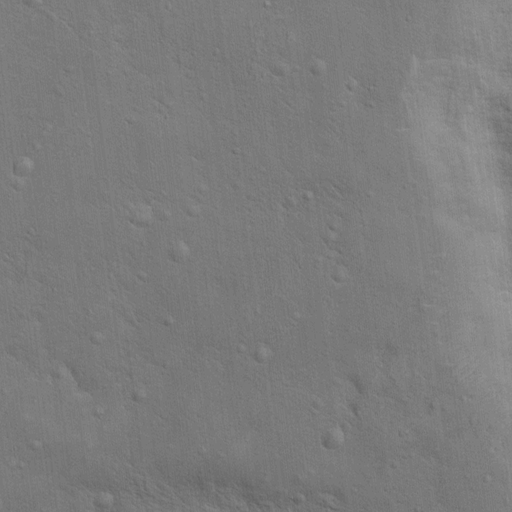
Classes present: Background